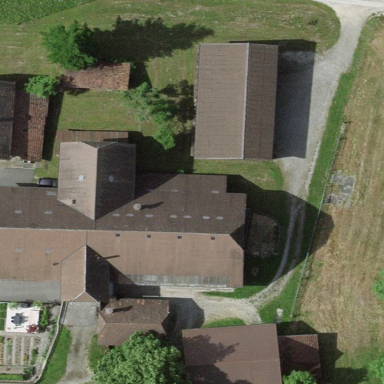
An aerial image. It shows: Farmyard area.